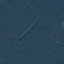
Land use / land cover class: Forest